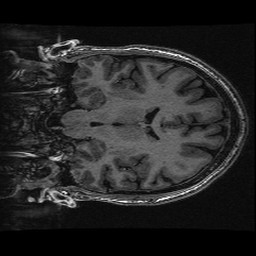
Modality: T1w
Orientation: coronal
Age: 26
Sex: male
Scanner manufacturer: ge
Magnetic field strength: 3 T
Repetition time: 0.008848 s
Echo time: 0.003544 s